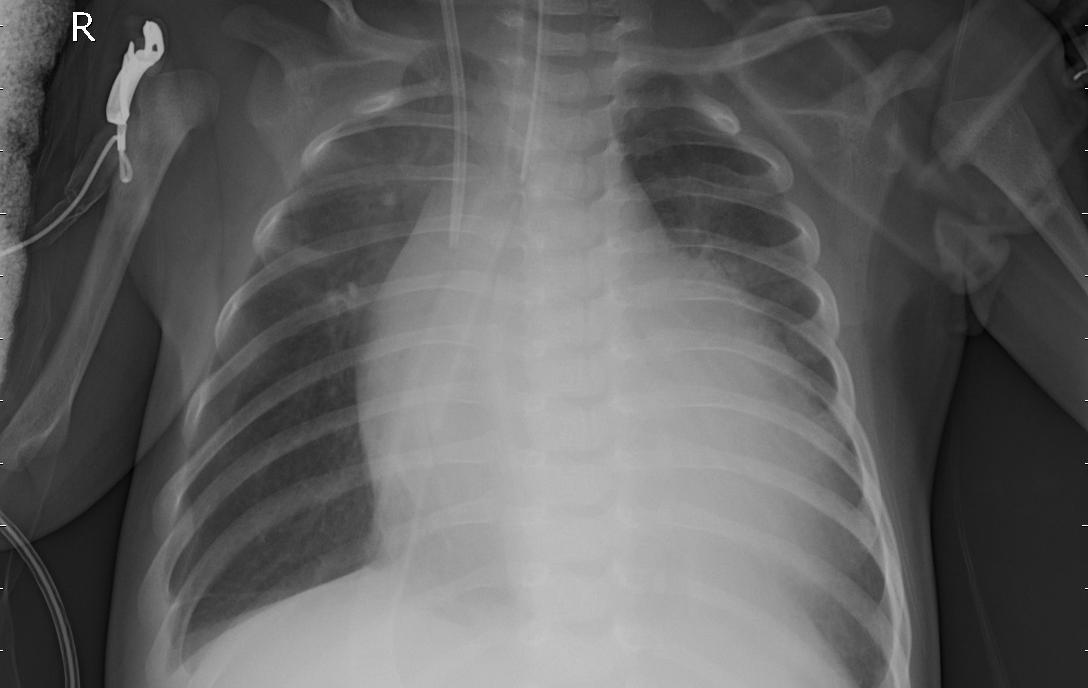
Diagnosis: PNEUMONIA